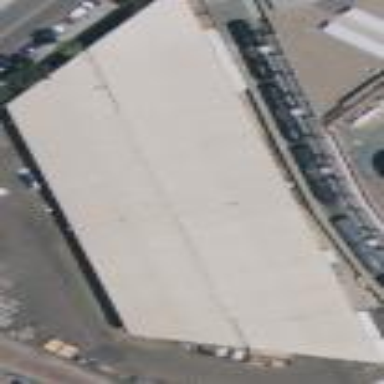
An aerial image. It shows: Industrial building.